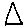
Label: triangle